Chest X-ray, PA view. Patient: 47 years old, sex M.
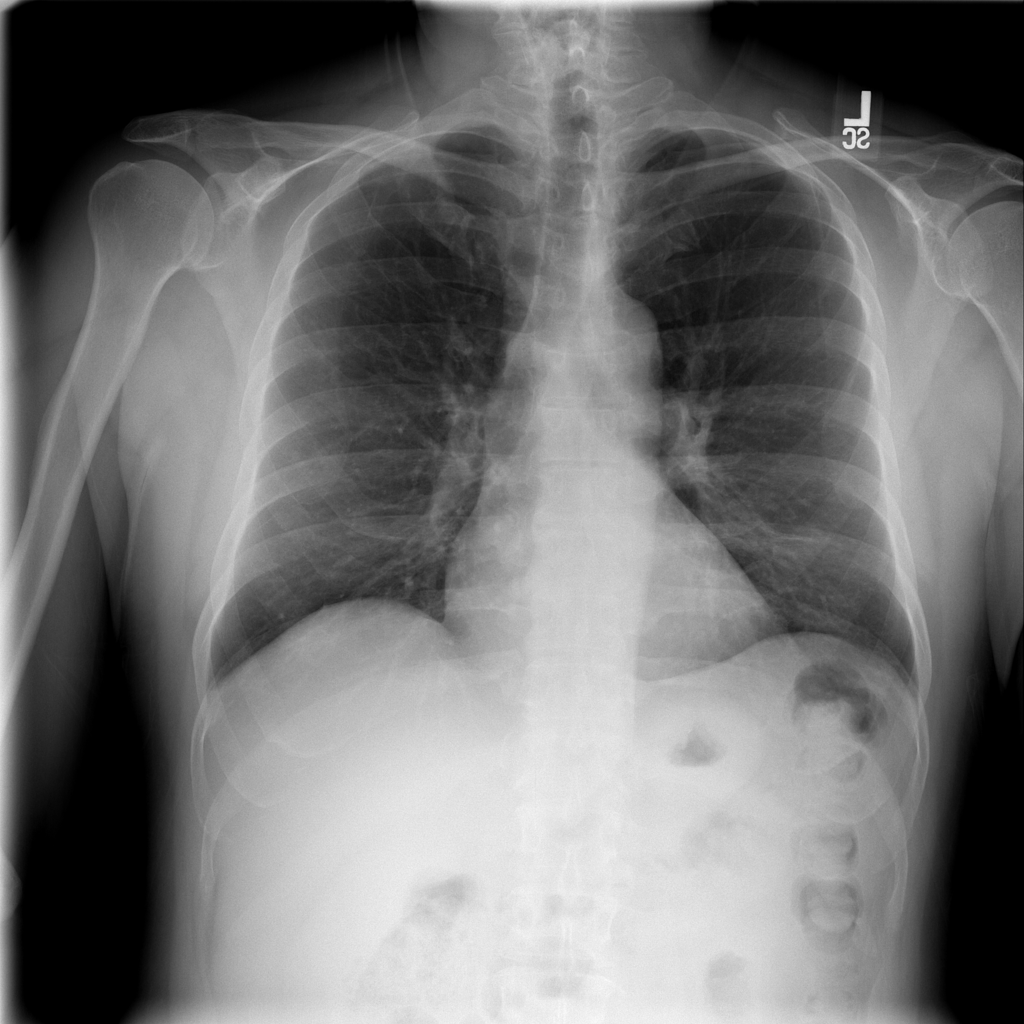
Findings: No Finding